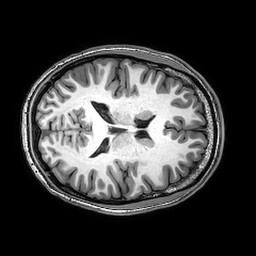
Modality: T1w
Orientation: axial
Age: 25
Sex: male
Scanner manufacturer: philips
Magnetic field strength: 3 T
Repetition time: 0.008444 s
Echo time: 0.00391 s